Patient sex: F
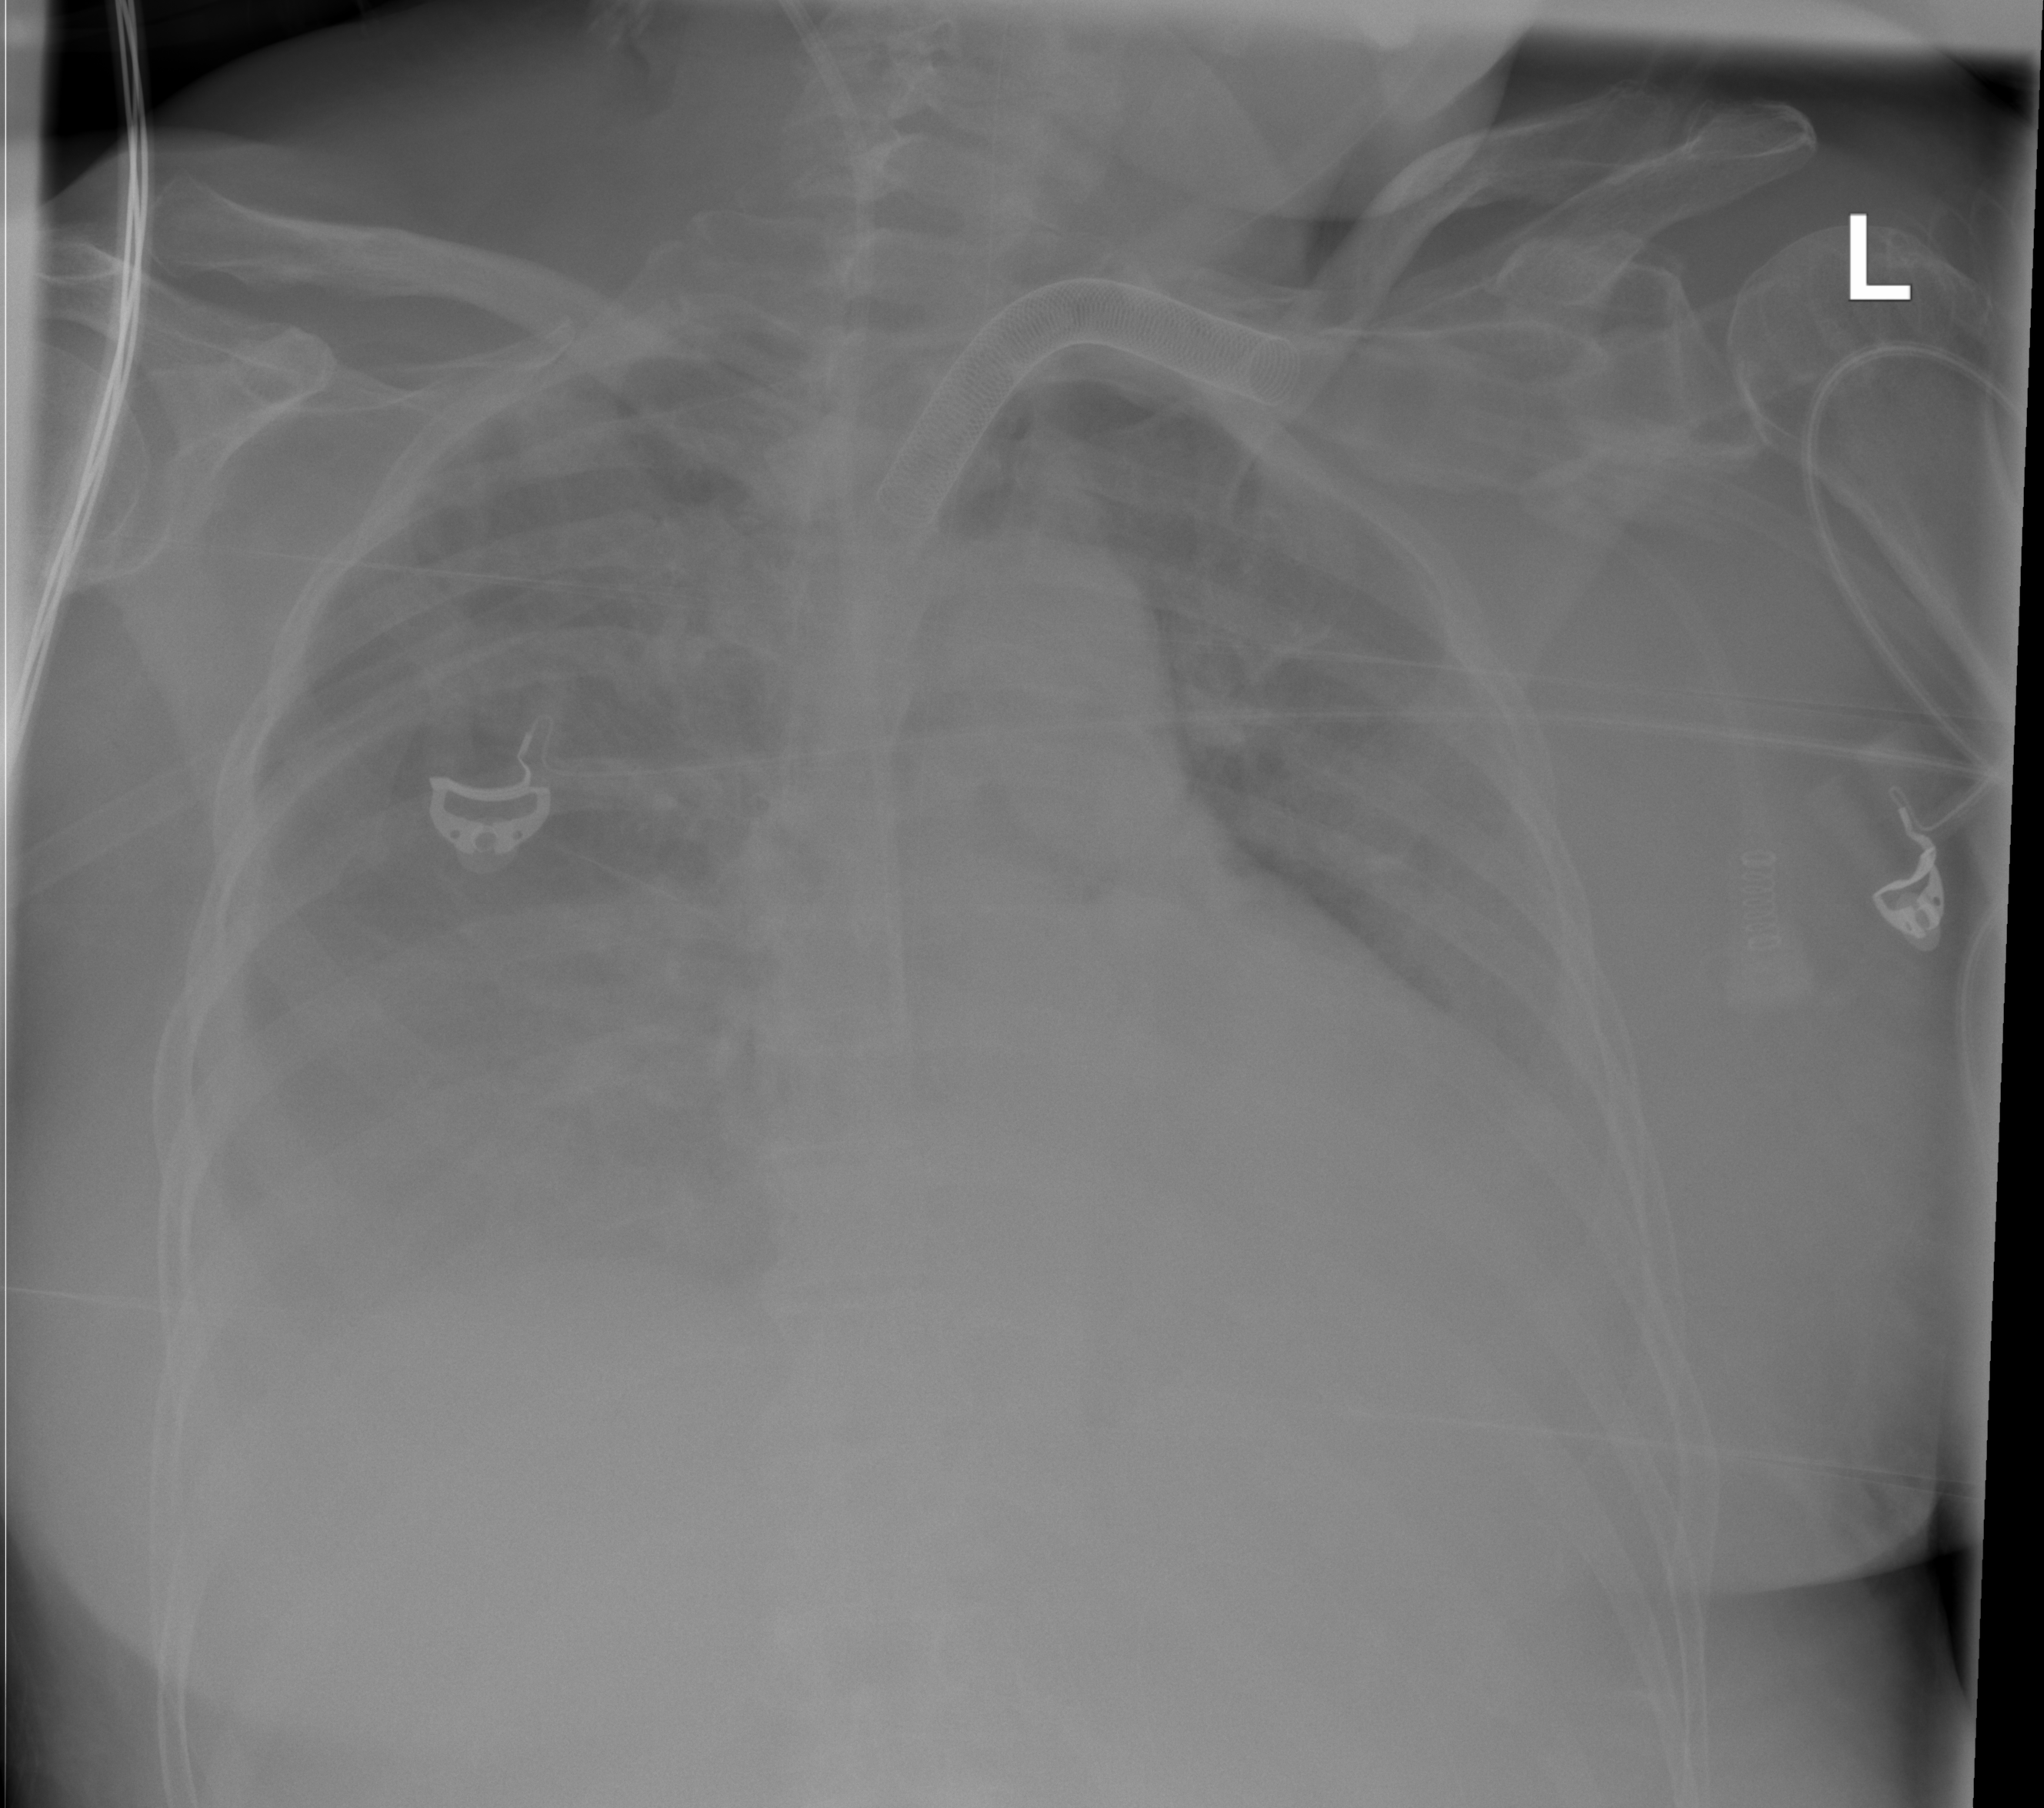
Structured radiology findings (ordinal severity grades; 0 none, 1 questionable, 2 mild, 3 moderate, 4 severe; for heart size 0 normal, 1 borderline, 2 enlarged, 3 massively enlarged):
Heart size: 2
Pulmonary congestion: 2
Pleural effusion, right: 3
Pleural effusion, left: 3
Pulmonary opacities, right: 0
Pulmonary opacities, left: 0
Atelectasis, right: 2
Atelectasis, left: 2